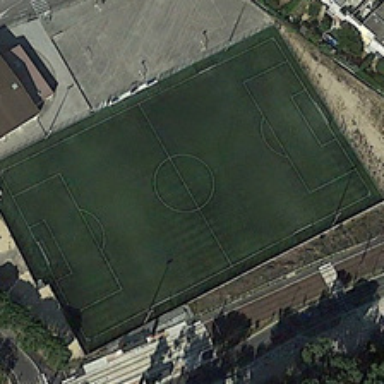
A football field is near several buildings and some green trees .